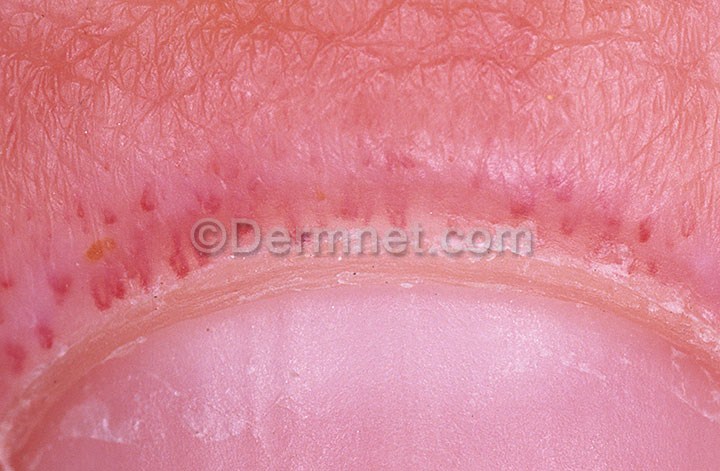
Disease: Lupus and other Connective Tissue diseases